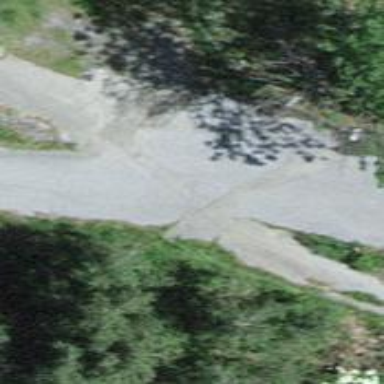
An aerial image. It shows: Abandoned railway path.